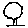
Label: tree